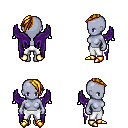
a pixel art fantasy rpg character, female body template, dark elf, purple skin, purple wings, white pants, blonde long mohawk hairstyle, gold boots, four views (front, back, left, right), 2x2 character sprite sheet, small pixel art, hard edges, no anti-aliasing